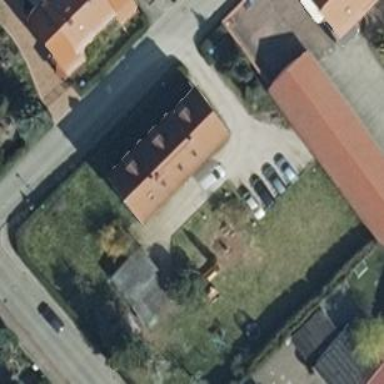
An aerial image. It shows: Residential building.